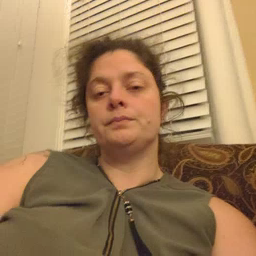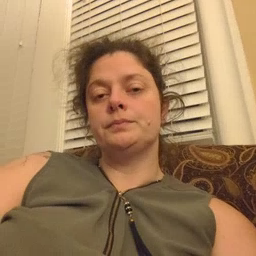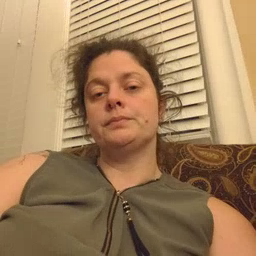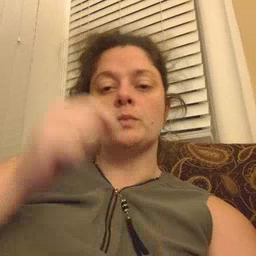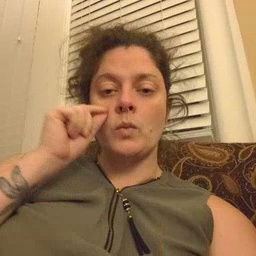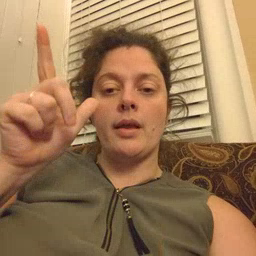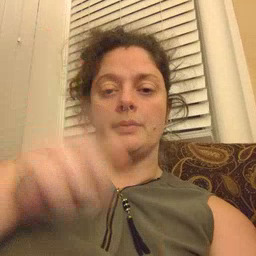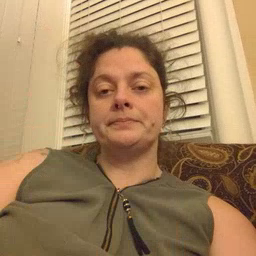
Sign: wake